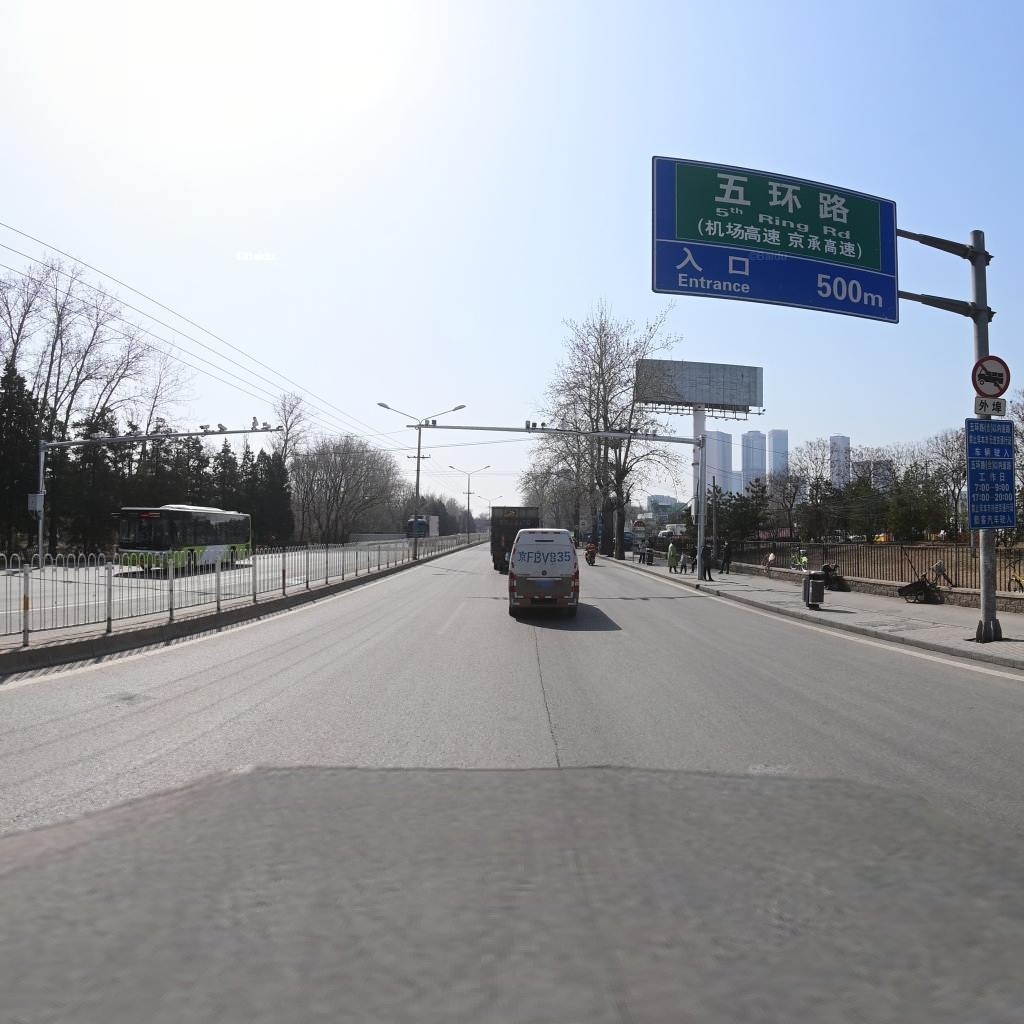
Region: Chaoyang
Road damage annotations: longitudinal crack